Question: I have following table with code:
'''
tt = structure(c(7L, 13L, 24L, 30L, 30L, 38L, 35L, 45L, 37L,
43L, 38L, 59L, 33L, 45L, 37L, 58L), .Dim = c(2L, 8L), .Dimnames = structure(list(param = c("A",
"B"), xvar = c("5", "6", "7", "8", "9", "10", "11", "12")), .Names = c("param", "xvar")), class = "table")
tt
xvar
param 5 6 7 8 9 10 11 12
A 7 24 30 35 37 38 33 37
B 13 30 38 45 43 59 45 58
dd = data.frame(tt)
ggplot(dd, aes(xvar, Freq, fill=param))+
geom_bar(stat='identity',position='dodge')+
geom_text(aes(label=Freq), position='dodge' , vjust=2)
'''

But values are not getting 'dodged' and stay in center. How can they be placed properly on their bars? Thanks for your help.
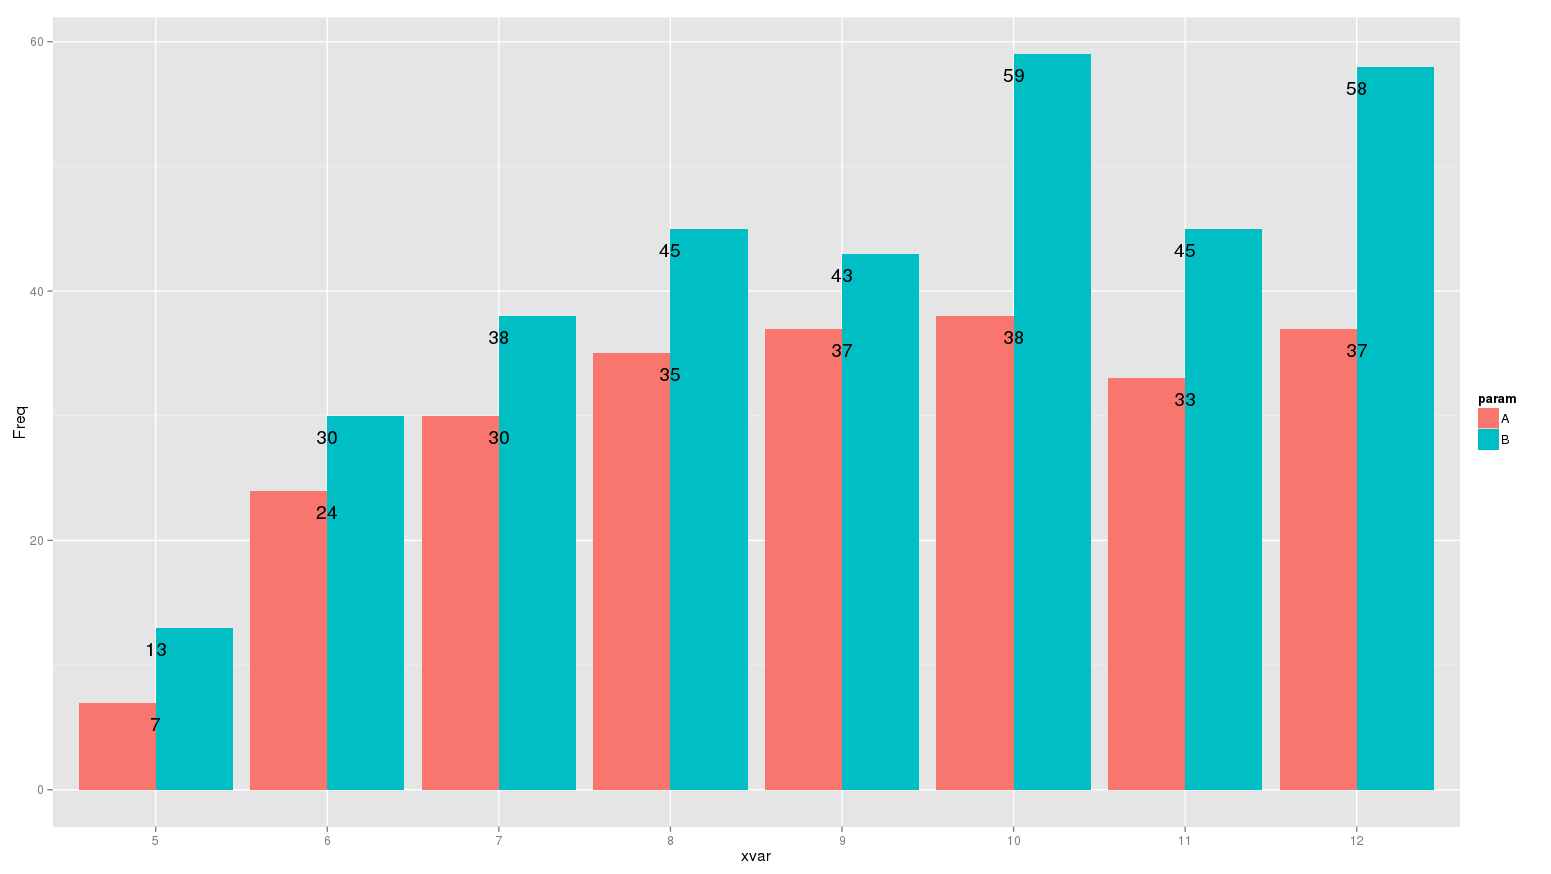
Answer: Use 'position=position_dodge(...)' instead of 'position="dodge"'.
'''
dd <- as.data.frame(tt)
ggplot(dd, aes(xvar, Freq, fill=param))+
geom_bar(stat='identity',position='dodge')+
geom_text(aes(label=Freq), position=position_dodge(width=.9),vjust=2)
'''